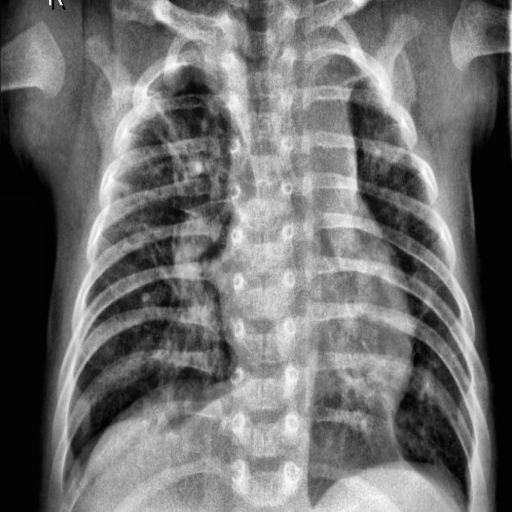
Finding: PNEUMONIA